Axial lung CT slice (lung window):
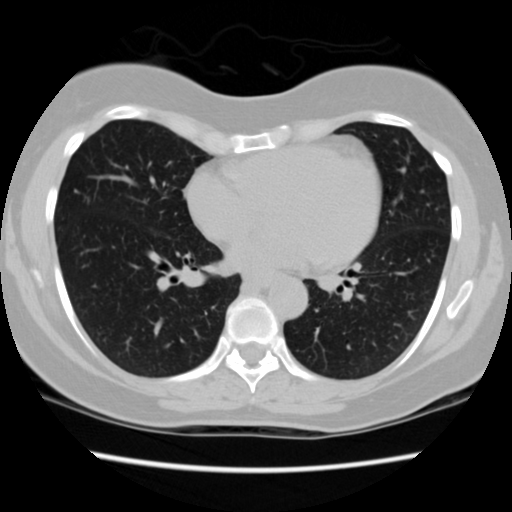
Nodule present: no